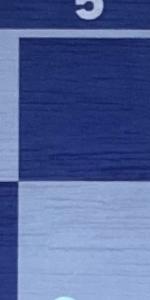
Label: Empty